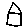
Label: house